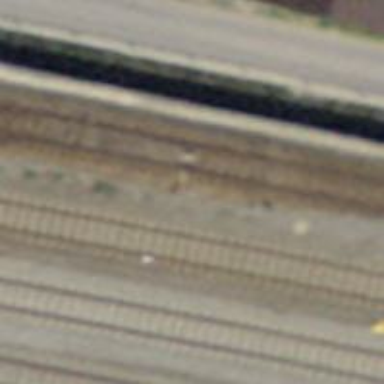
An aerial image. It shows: Railway switch.